Field crop: tomato
Growth stage: 2
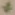
Species: solanum